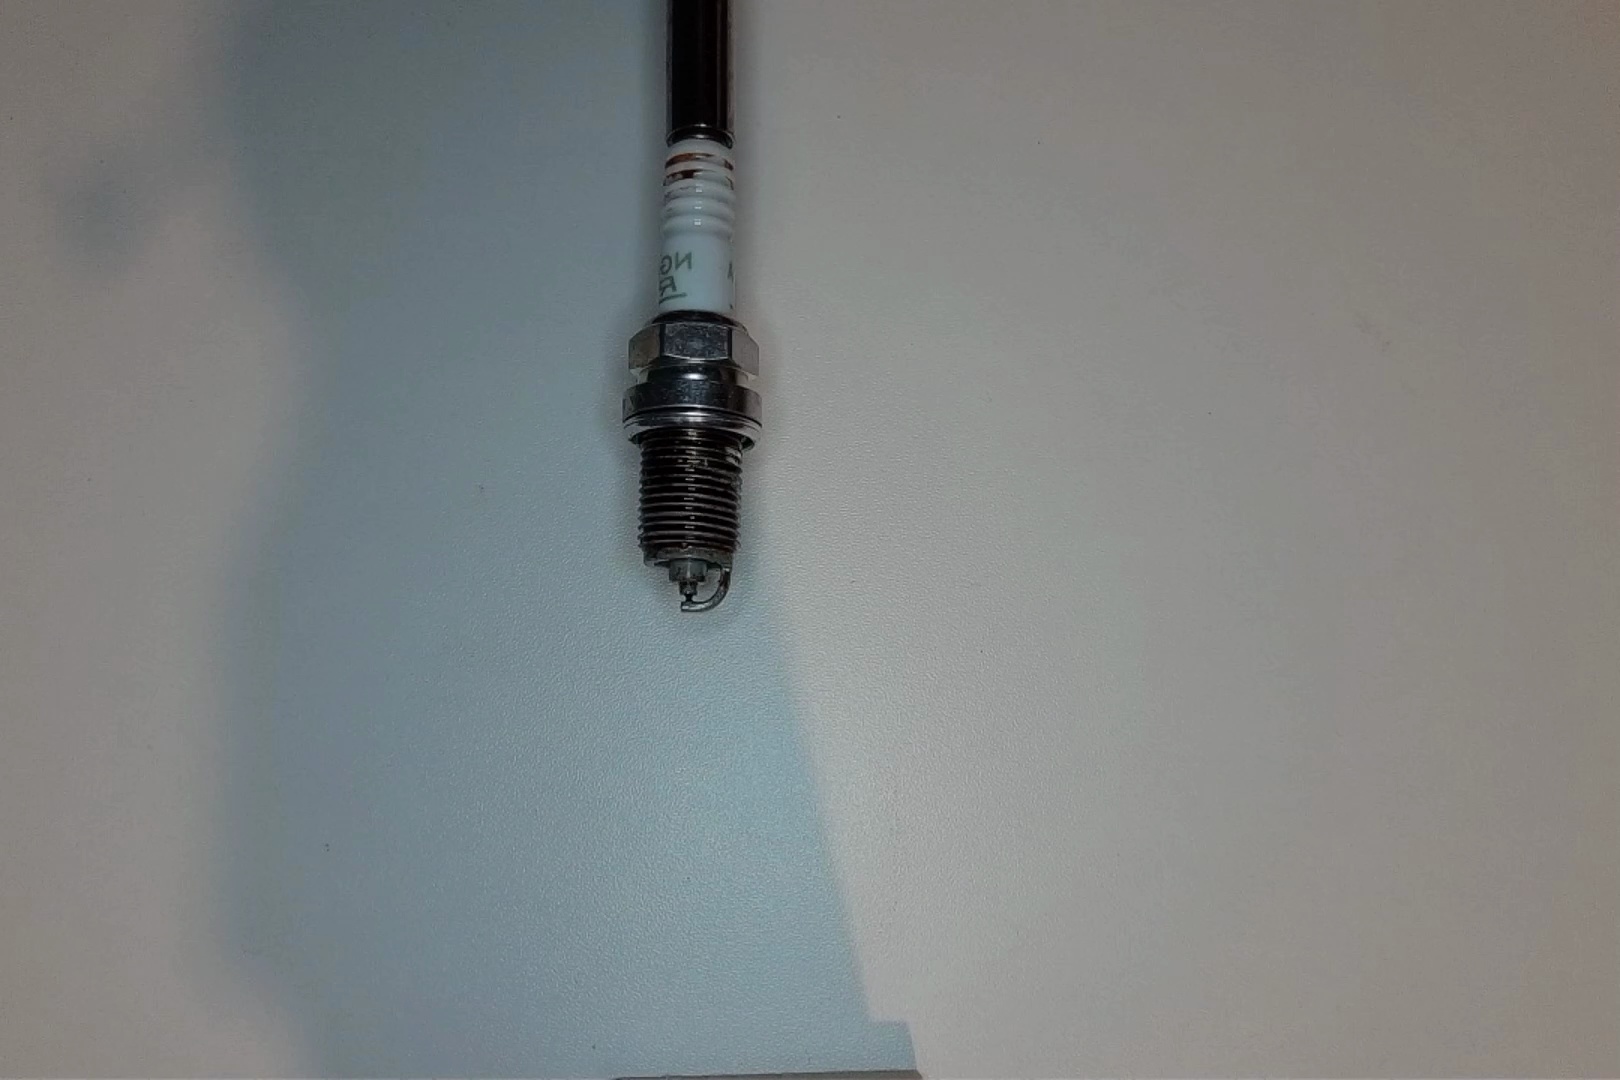
Label: anomaly